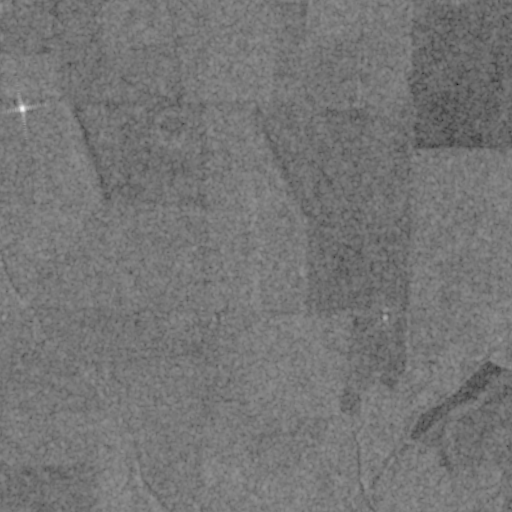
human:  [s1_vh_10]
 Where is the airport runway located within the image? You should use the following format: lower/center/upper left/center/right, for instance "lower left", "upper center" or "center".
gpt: The airport runway is located in the lower center of the image.
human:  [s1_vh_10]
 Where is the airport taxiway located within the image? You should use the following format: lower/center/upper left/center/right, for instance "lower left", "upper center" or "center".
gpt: The airport taxiway is located in the lower center of the image.
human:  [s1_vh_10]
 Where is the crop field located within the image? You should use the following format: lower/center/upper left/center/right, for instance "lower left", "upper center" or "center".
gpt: There is no crop field in the image.

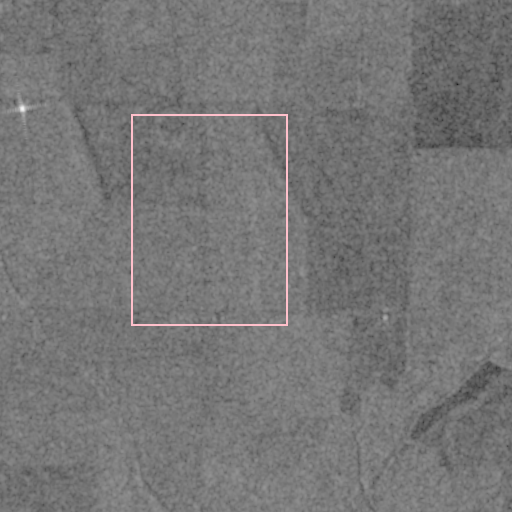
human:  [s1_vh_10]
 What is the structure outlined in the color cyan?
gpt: There is no cyan outline.
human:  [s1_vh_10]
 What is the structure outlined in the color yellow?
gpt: There is no structure outlined in yellow.